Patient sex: F
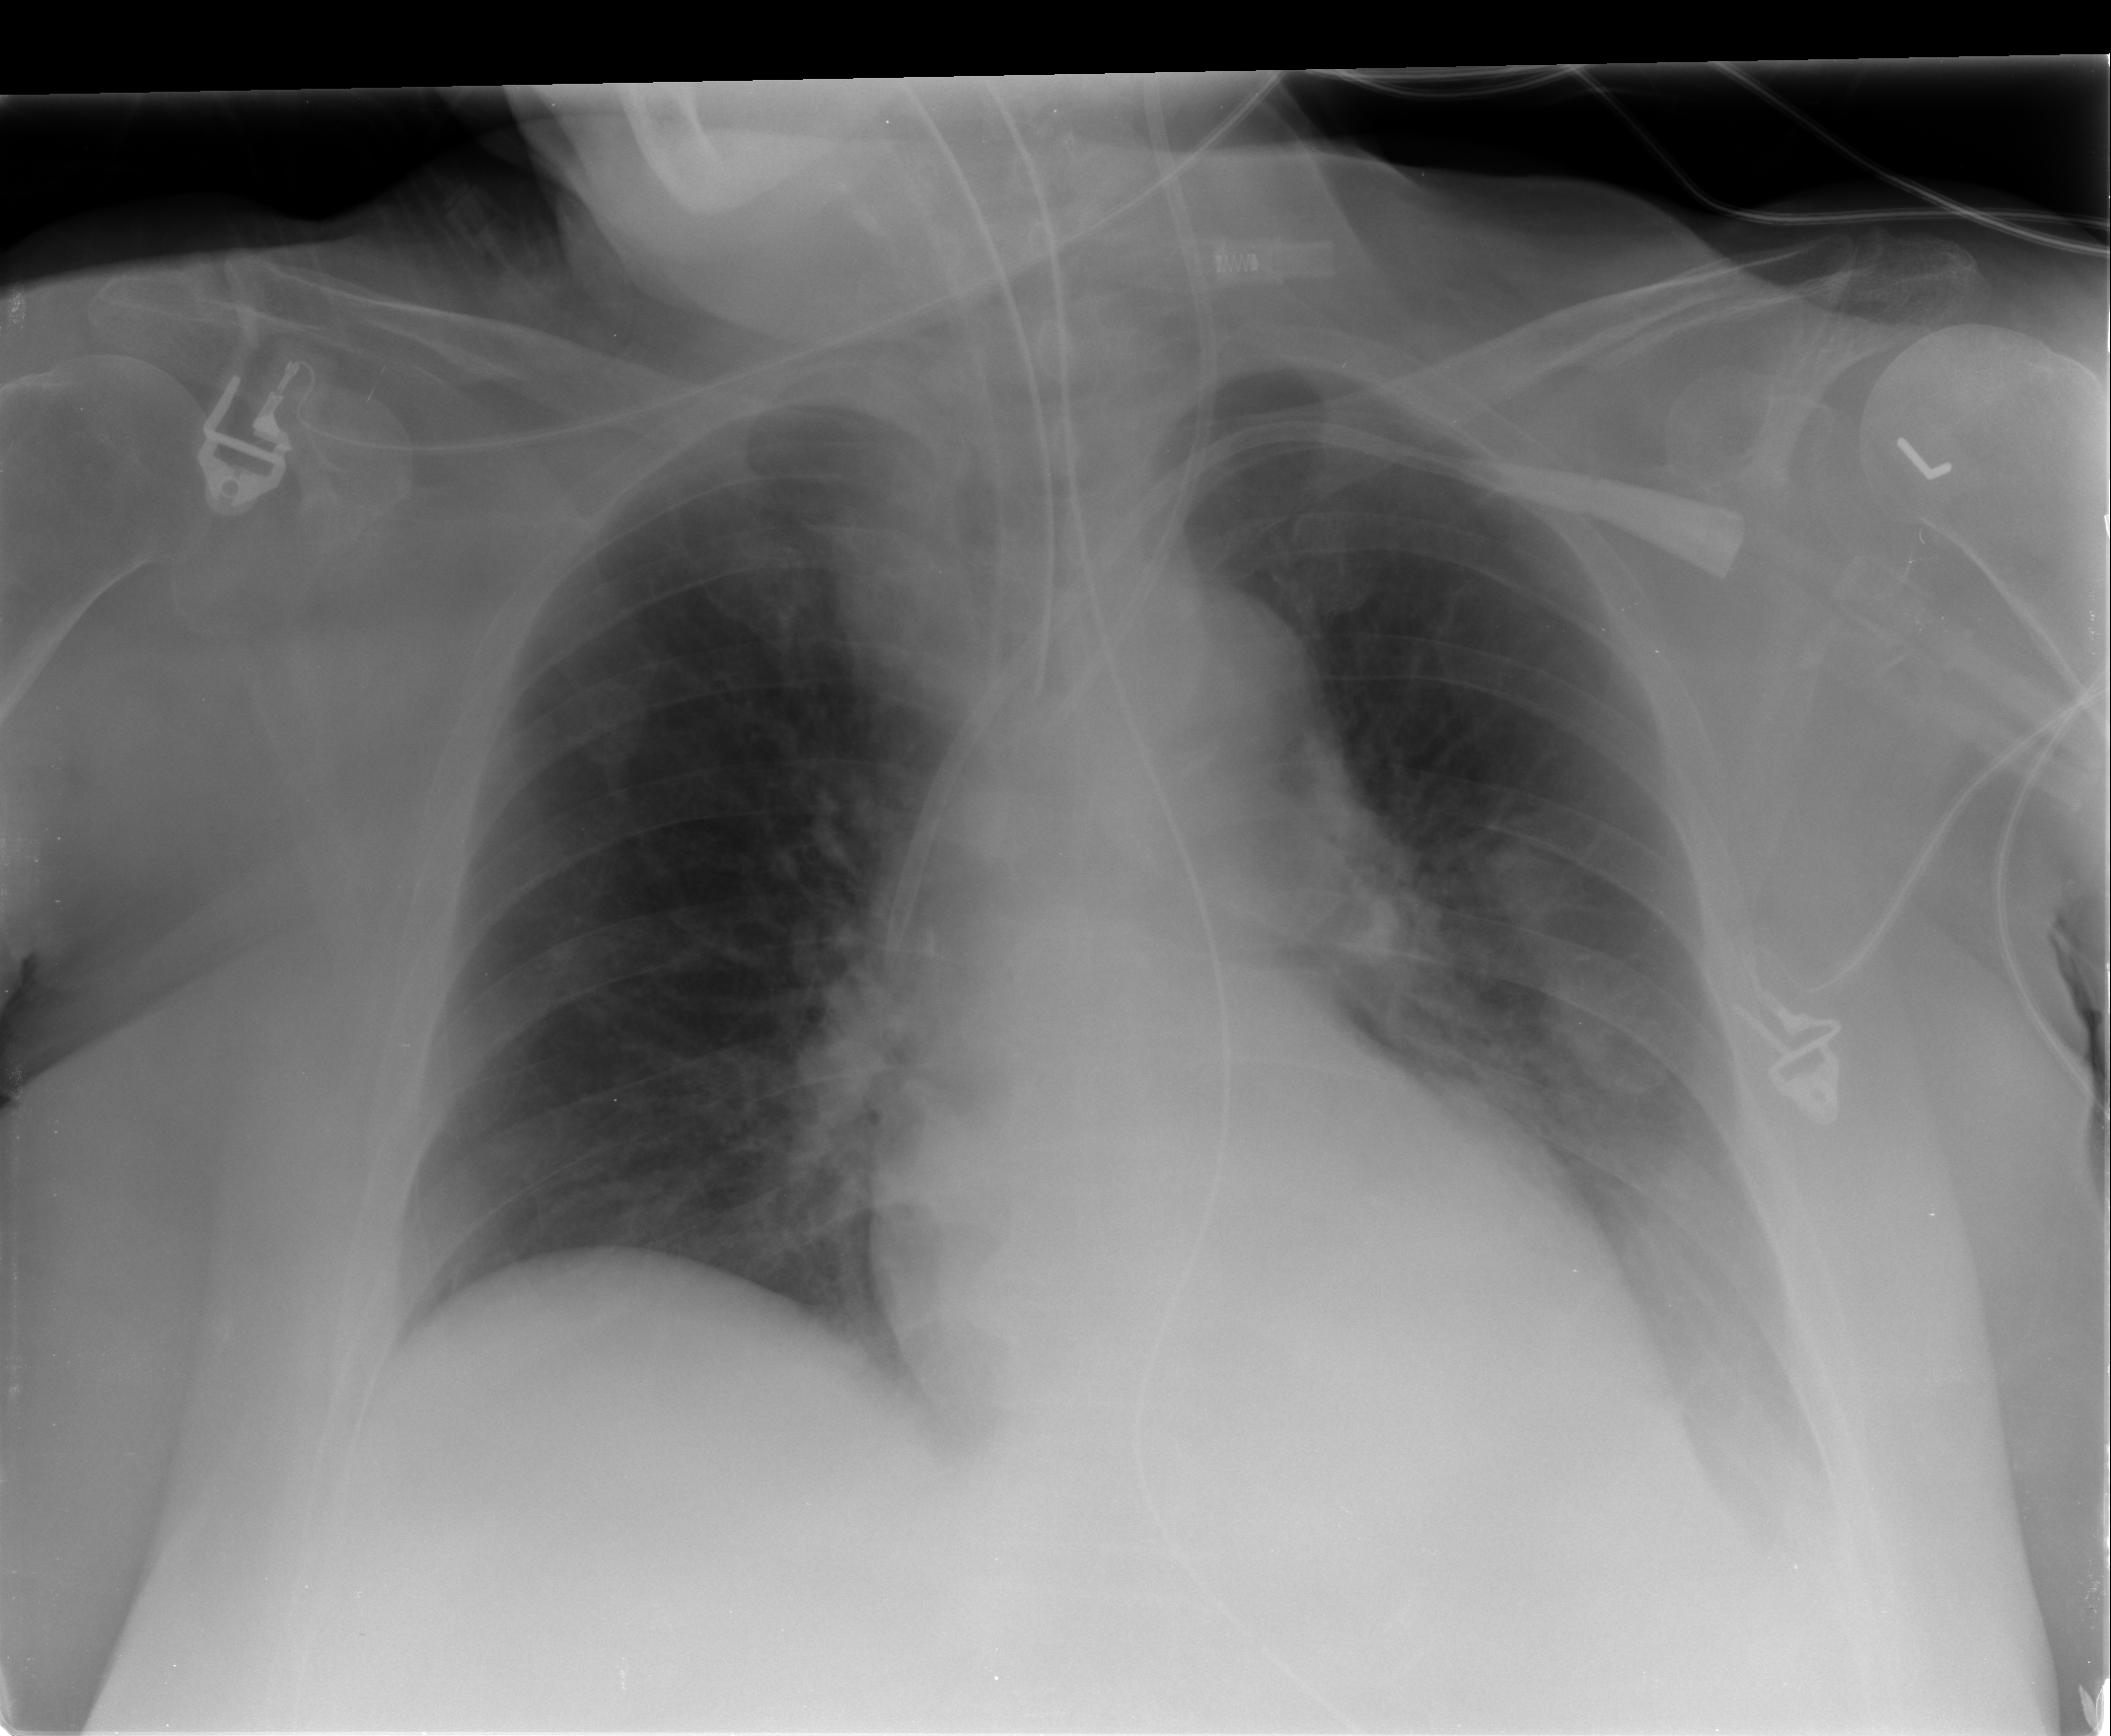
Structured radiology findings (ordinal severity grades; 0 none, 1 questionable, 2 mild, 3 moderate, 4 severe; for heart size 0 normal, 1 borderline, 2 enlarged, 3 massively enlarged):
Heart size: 2
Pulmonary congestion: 1
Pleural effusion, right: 0
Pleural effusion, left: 1
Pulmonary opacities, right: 0
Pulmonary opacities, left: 0
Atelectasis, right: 0
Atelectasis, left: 1